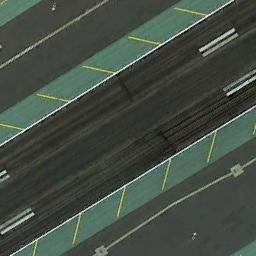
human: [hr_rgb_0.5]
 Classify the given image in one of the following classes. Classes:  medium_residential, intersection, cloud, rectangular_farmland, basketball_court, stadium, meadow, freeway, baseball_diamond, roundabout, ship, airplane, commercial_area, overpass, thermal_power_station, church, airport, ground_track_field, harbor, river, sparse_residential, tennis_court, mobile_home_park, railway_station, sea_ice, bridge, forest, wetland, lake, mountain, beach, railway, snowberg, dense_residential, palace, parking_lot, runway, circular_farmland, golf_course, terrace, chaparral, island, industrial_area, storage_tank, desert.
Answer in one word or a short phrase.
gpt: runway